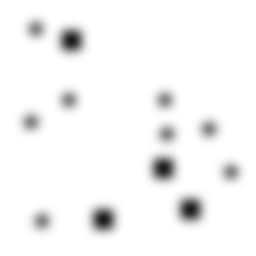
Squares: 4
Triangles: 0
Stars: 8
Total shapes: 12